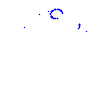
Particle: kaon